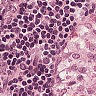
Metastatic tissue present: no